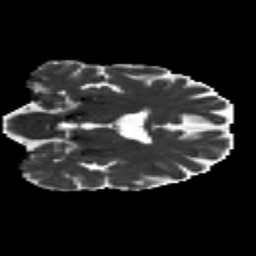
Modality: MD
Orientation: coronal
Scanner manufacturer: siemens
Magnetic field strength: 3 T
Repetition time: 8.8 s
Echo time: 0.085 s